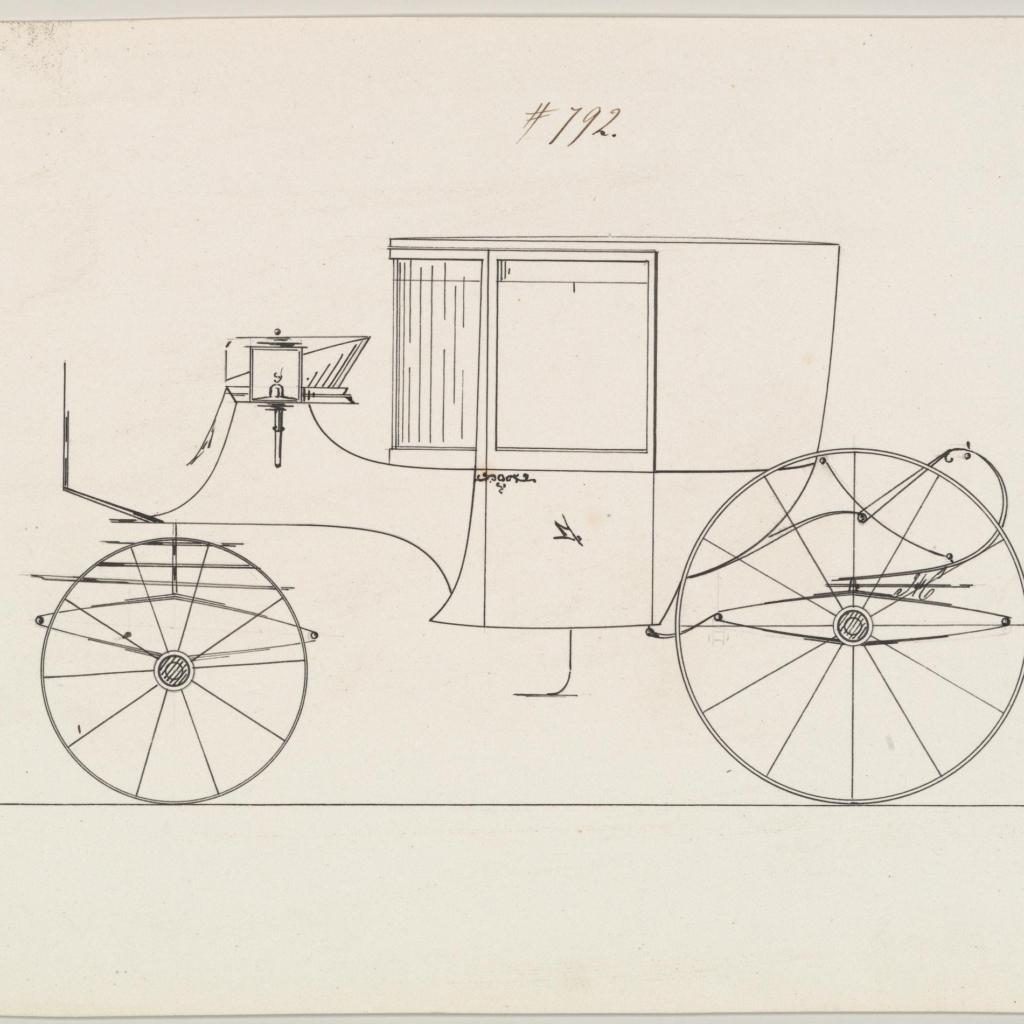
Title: Design for Coupé, no. 792
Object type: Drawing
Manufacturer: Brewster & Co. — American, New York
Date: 1850–70
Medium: Pen and black ink
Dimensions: sheet: 5 9/16 x 8 3/8 in. (14.1 x 21.3 cm)
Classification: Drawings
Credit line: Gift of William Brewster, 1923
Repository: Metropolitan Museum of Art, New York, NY